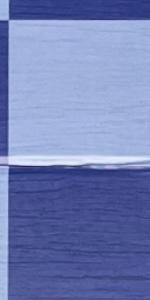
Label: Empty